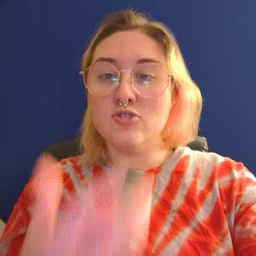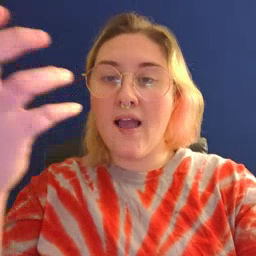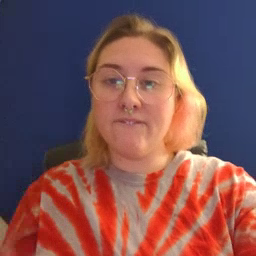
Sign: giraffe